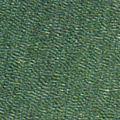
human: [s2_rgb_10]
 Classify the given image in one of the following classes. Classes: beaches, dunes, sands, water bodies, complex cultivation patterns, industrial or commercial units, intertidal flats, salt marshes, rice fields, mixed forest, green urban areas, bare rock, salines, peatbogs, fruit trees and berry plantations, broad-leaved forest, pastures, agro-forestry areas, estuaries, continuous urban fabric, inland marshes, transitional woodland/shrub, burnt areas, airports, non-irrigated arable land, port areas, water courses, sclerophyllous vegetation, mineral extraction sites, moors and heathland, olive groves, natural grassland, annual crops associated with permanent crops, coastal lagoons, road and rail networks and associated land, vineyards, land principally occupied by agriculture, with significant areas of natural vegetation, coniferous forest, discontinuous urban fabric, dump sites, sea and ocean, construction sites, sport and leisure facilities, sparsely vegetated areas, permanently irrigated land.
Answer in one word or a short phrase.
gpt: sea and ocean